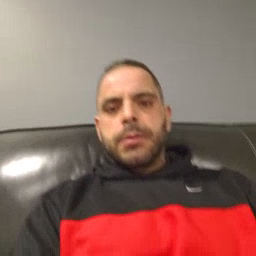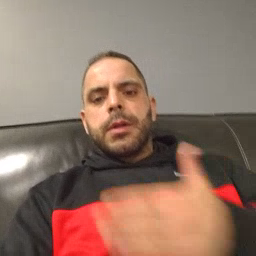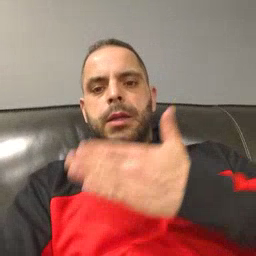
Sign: happy